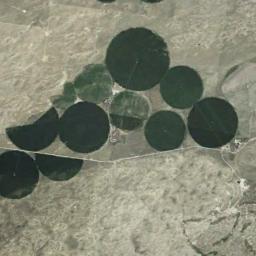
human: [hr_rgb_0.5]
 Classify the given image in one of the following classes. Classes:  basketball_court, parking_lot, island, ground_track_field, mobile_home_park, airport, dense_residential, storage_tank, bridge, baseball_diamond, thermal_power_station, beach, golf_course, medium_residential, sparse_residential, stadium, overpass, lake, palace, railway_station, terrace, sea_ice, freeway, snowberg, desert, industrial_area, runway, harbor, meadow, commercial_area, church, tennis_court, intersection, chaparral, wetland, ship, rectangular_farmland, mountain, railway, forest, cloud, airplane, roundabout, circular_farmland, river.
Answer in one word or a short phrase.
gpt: circular_farmland